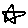
Label: star